Question: I got this image and I'd like to fill the upper left black area with white, but all I get is a completely white image ... Any ideas what's wrong with my code?
'''
...
cv::Rect rect;
roi = cv::floodFill(roi, cv::Point(1,1), cv::Scalar(0), &rect, cv::Scalar(0), cv::Scalar(0), 4);
...
'''

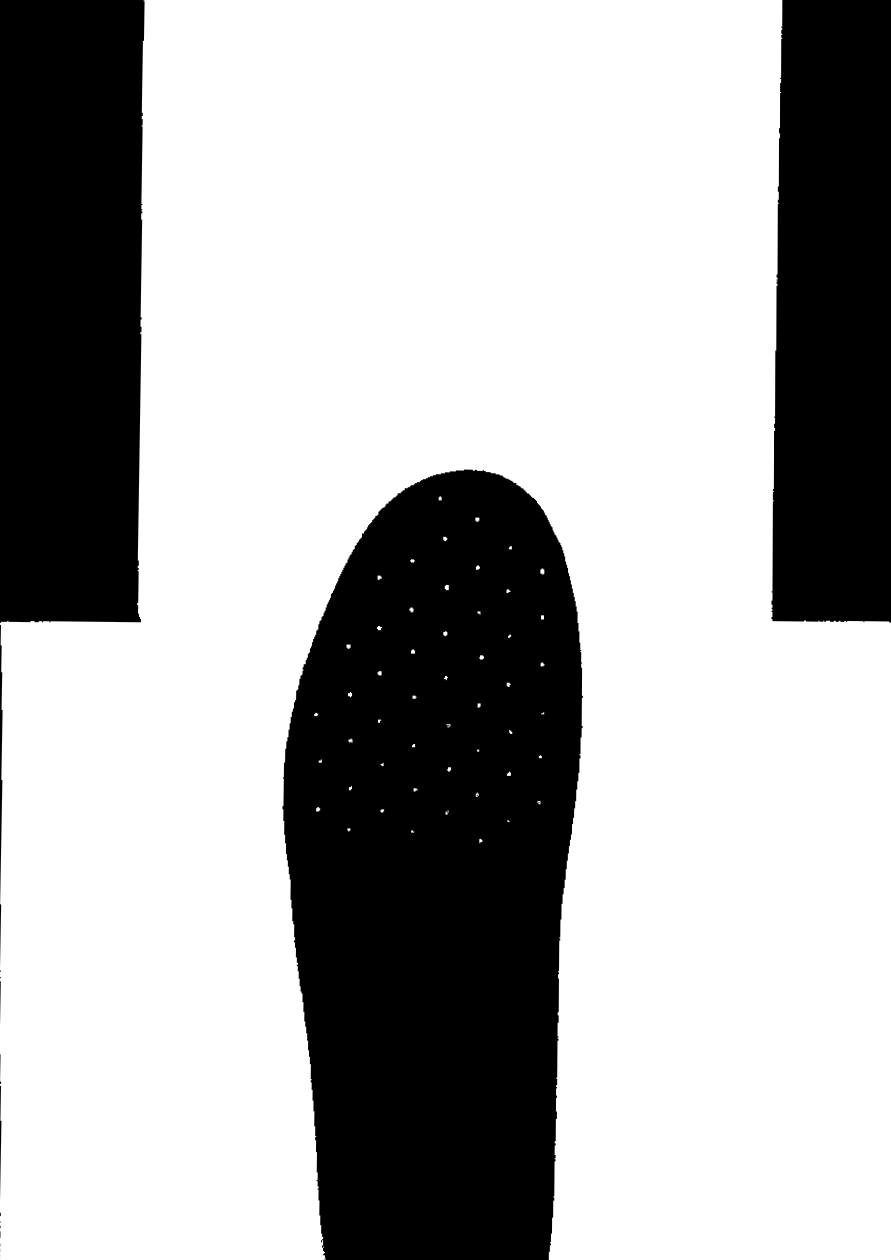
Answer: This is the image I get with the following code:
'''
int main()
{
cv::Mat image = cv::imread("TF2XE.jpg", -1);
cv::imshow("image before filling", image);
int filling = cv::floodFill(image, cv::Point(0,0), 255, (cv::Rect*)0, cv::Scalar(), 200);
cv::imshow("image after filling", image);
cv::waitKey();
return 0;
}
'''
<URL>
Notice that I used 200 as upDiff parameter, since if you set it to 0 there will be some gray pixels that will not be considered inside the connected component, change that if that is indeed what you want.